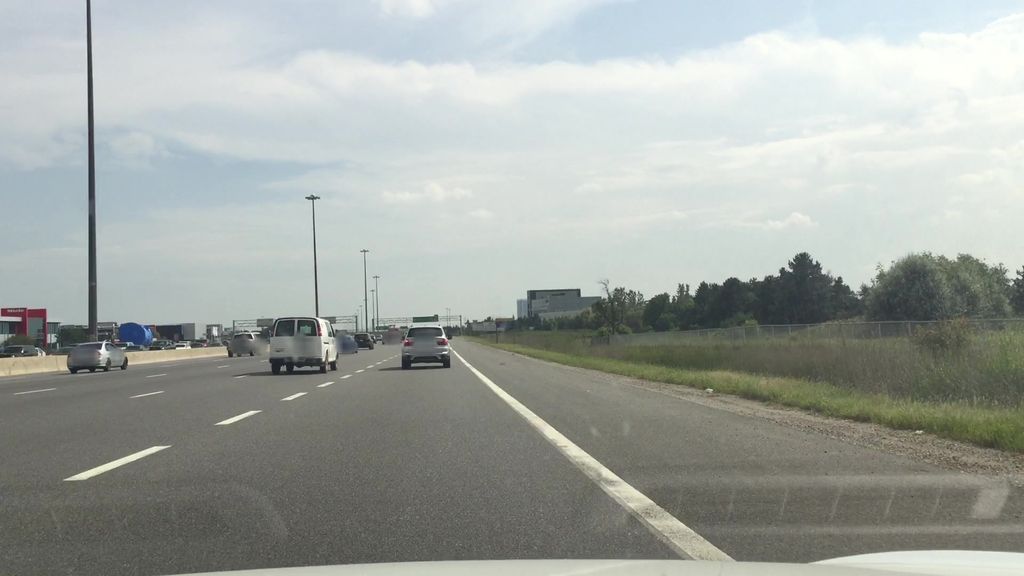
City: toronto